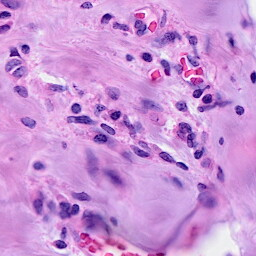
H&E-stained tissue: Breast